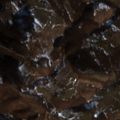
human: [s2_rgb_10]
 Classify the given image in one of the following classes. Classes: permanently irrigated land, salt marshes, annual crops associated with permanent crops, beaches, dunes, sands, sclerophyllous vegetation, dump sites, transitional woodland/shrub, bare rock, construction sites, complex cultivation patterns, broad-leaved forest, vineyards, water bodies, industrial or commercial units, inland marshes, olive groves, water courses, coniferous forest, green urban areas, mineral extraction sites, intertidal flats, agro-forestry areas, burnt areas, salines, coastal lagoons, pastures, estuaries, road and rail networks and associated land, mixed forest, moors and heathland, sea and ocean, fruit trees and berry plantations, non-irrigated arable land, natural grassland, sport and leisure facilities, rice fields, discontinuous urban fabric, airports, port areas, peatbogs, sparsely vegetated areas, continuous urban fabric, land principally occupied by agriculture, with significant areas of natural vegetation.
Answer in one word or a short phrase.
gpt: complex cultivation patterns, land principally occupied by agriculture, with significant areas of natural vegetation, broad-leaved forest, transitional woodland/shrub